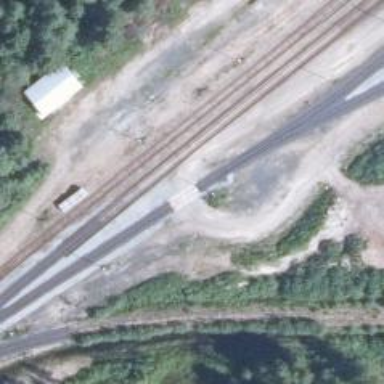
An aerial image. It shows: Railway level crossing.